問題: 一辺が1の正方形ABCDがあり、正方形の外側に線分BCを直径とする半円弧Ωをとります。Ω上に点Pをとり線分BPの中点をMとすると∠CMP=45°となりました。このとき線分DPの長さはいくつですか。
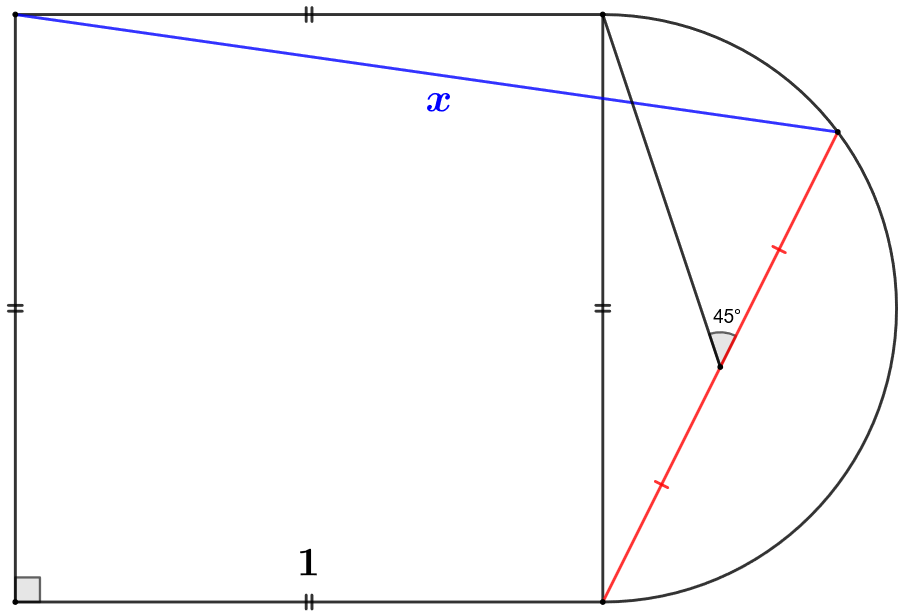
解答: Mは正方形ABCDの外接円上の点なのでDM⊥BP。よって三角形DBPはDB=DPの二等辺三角形であり、解答は√2。
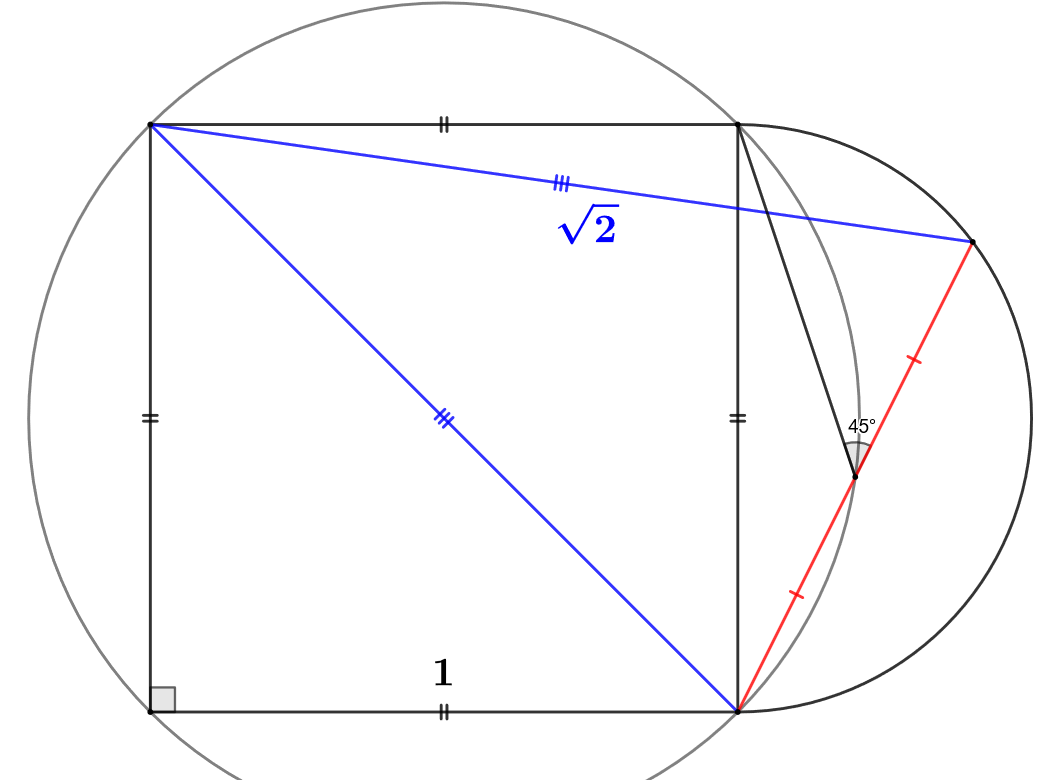
答え: √2
タグ: 円周角の定理、共円